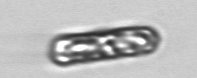
Label: Dactyliosolen_fragilissimus